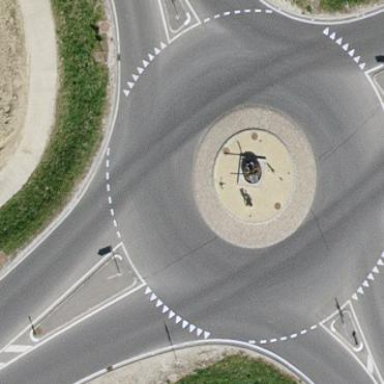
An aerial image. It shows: Roundabout on primary highway.